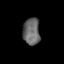
Tissue: prostate
Cell type: T cells
Senescence score: 0.3555
Nuclear area (px): 445
Mean DAPI intensity: 103.748